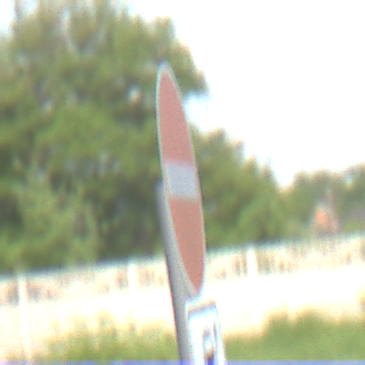
Verkehrszeichen: VerbotDerEinfahrt
Zusatzzeichen unten: MehrspurigeFahrzeugeFrei11
Umgebung: Outdoor, Nature
Tageszeit: MorningAfternoon
Wetter: PartlyCloudy
Licht: Natural
Jahreszeit: NotSpecified
Kontrast: HighContrast